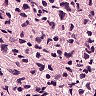
Metastatic tissue present: yes